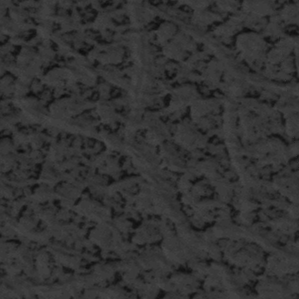
Label: frost